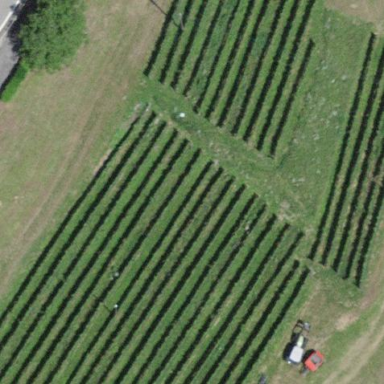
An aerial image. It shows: Vineyard growing grapes.